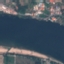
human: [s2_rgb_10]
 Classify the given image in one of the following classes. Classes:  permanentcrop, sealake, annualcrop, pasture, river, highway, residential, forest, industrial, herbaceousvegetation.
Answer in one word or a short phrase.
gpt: River